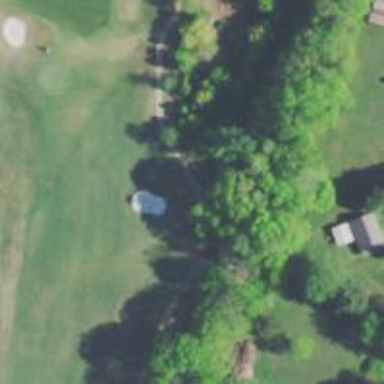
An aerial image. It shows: Golf cartpath that is also road path.